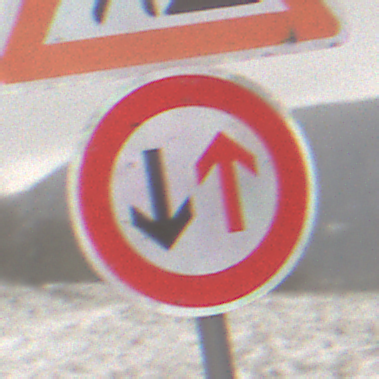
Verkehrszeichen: VorrangDesGegenverkehrs
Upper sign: Arbeitsstelle
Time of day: Midday
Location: Outdoor (Nature)
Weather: Overcast
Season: Winter
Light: Natural